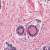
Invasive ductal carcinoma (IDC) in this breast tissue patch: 0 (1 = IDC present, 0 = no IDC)